Interaction volume radius: 5 \u00c5
Interaction volume height: 30 \u00c5
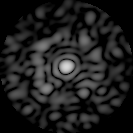
Disorder parameter: 0.8375